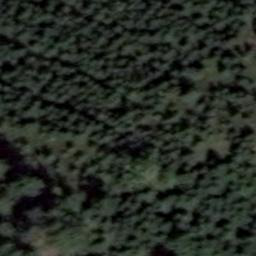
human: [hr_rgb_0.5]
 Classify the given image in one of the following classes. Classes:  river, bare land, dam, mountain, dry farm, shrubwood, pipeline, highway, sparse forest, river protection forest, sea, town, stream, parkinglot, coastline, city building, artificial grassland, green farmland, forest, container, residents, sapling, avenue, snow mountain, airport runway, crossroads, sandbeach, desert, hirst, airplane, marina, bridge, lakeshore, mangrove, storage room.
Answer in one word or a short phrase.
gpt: forest